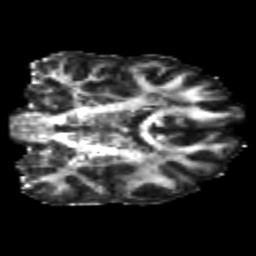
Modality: FA
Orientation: coronal
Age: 20
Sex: male
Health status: healthy
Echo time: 0.074 s